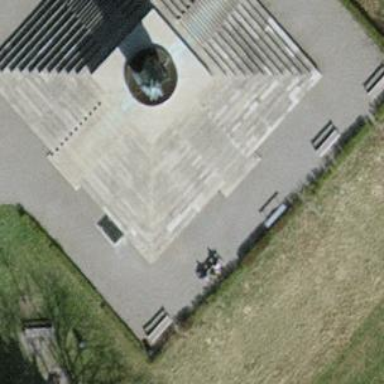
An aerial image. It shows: Bench.